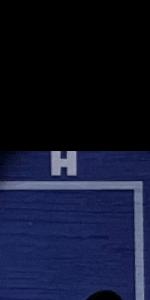
Label: Empty